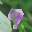
Label: 9